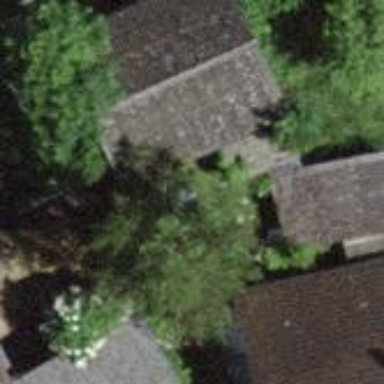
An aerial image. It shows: Shed building.